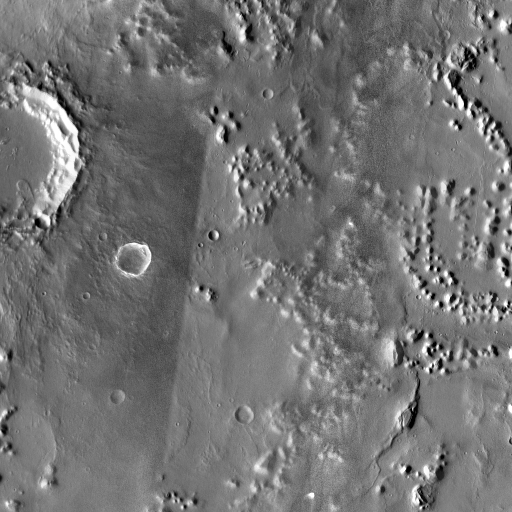
Crater classes present: Background, Other, Layered, Secondary